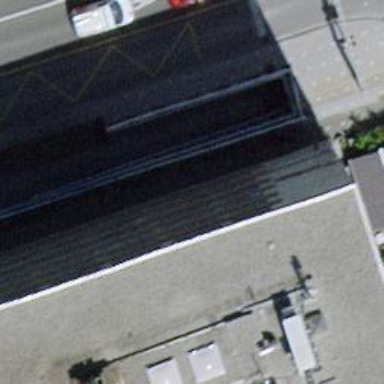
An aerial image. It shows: Shelter for public transport.